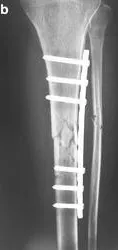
Internal fixation surgery. At the first visit to another hospital.
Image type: radiology (x_ray)